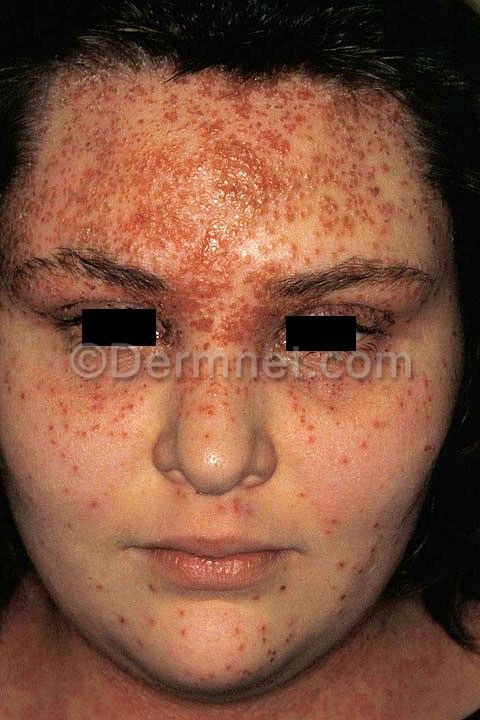
Disease: Warts Molluscum and other Viral Infections